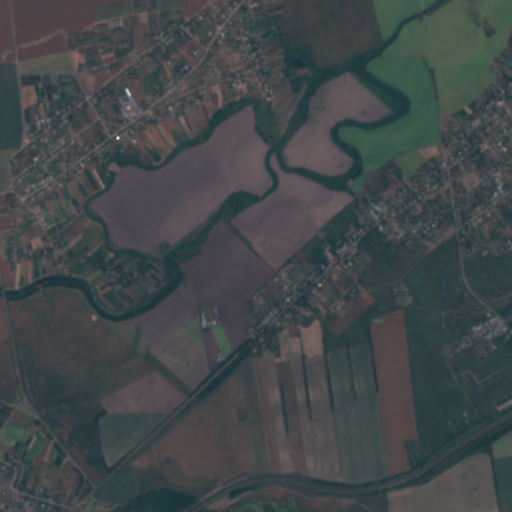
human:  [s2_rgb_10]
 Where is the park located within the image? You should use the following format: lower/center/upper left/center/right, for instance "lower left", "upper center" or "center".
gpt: The park is located in the upper center of the image.
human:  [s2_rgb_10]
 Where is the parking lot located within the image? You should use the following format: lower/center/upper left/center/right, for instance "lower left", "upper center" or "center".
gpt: The parking lot is located in the center right of the image.
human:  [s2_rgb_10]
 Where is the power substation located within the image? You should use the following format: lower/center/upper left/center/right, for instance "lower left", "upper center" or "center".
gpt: The power substation is located in the lower right of the image.
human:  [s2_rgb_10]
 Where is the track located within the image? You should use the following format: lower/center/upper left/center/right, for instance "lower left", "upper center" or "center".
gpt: The track is located in the center right of the image.
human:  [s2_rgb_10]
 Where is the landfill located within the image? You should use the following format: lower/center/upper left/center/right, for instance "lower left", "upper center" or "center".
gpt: There is no landfill in the image.